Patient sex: M
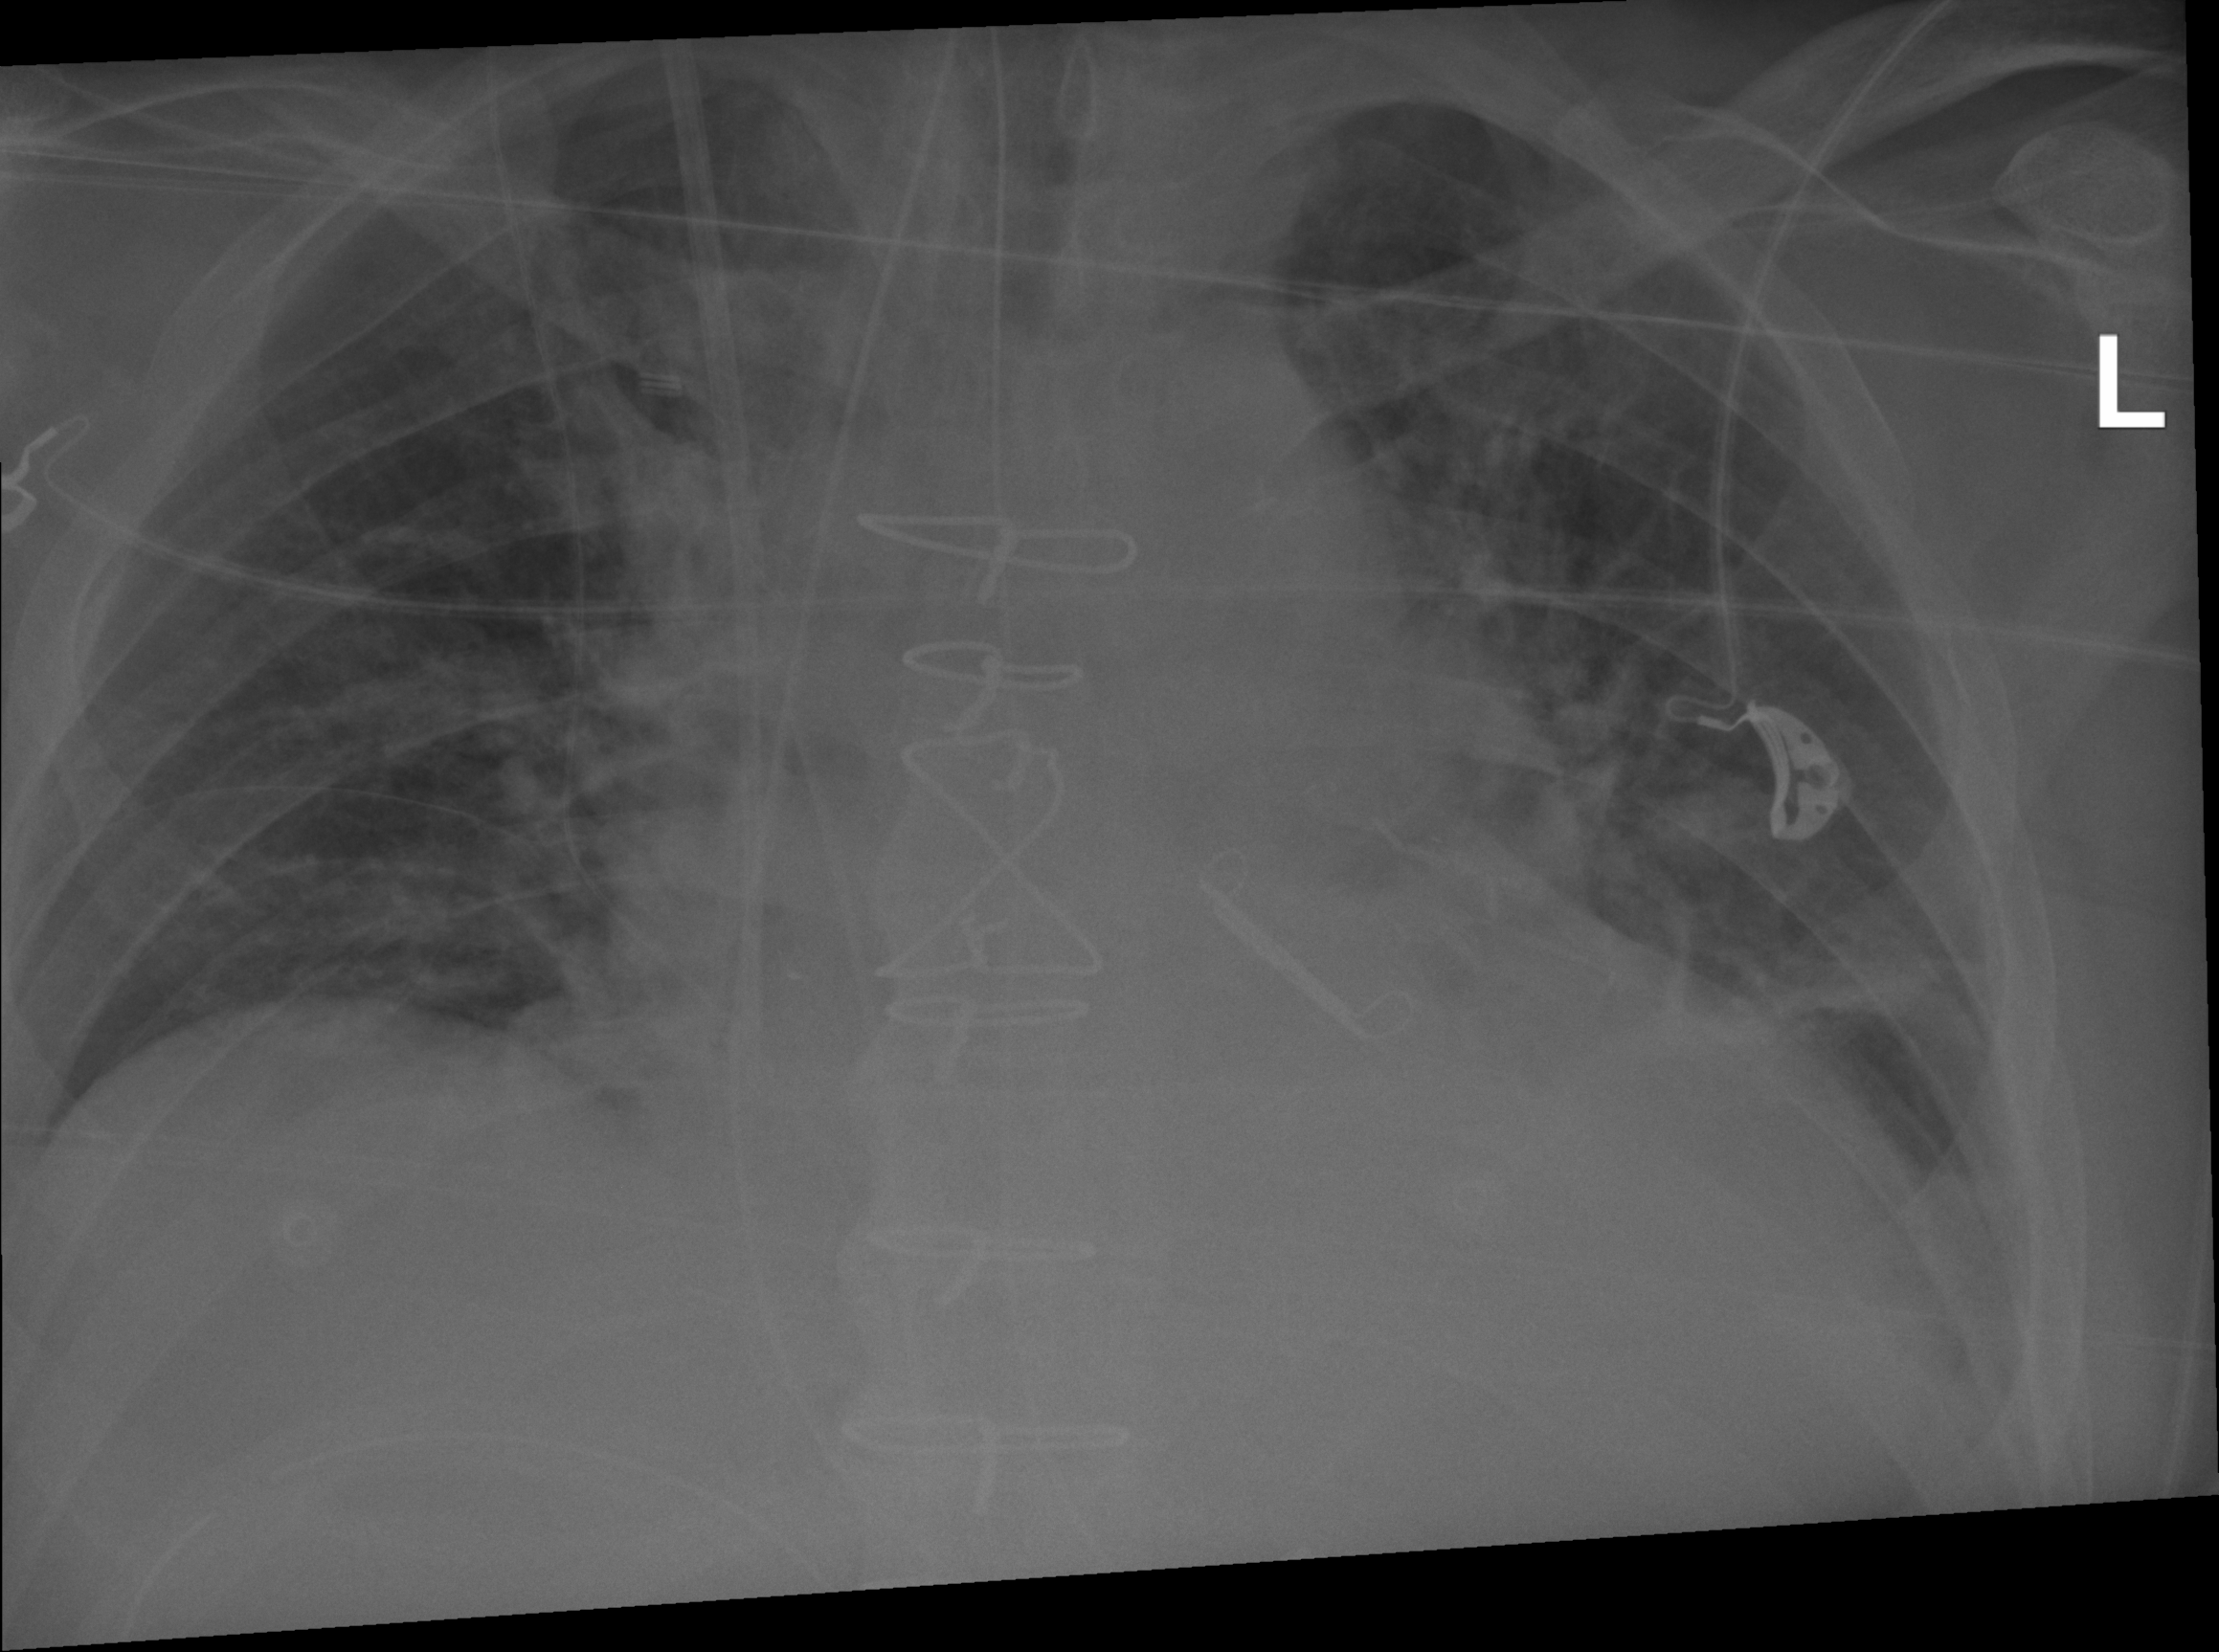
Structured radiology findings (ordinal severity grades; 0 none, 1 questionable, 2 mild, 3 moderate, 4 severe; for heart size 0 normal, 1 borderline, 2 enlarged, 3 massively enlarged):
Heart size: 2
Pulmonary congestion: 2
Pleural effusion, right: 0
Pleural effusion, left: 0
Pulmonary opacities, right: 0
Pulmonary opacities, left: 0
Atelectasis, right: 0
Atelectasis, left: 2